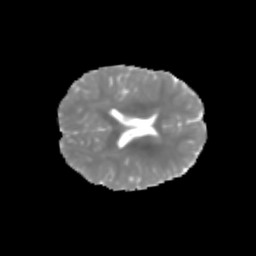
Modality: MD
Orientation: axial
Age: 6
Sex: male
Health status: healthy